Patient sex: M
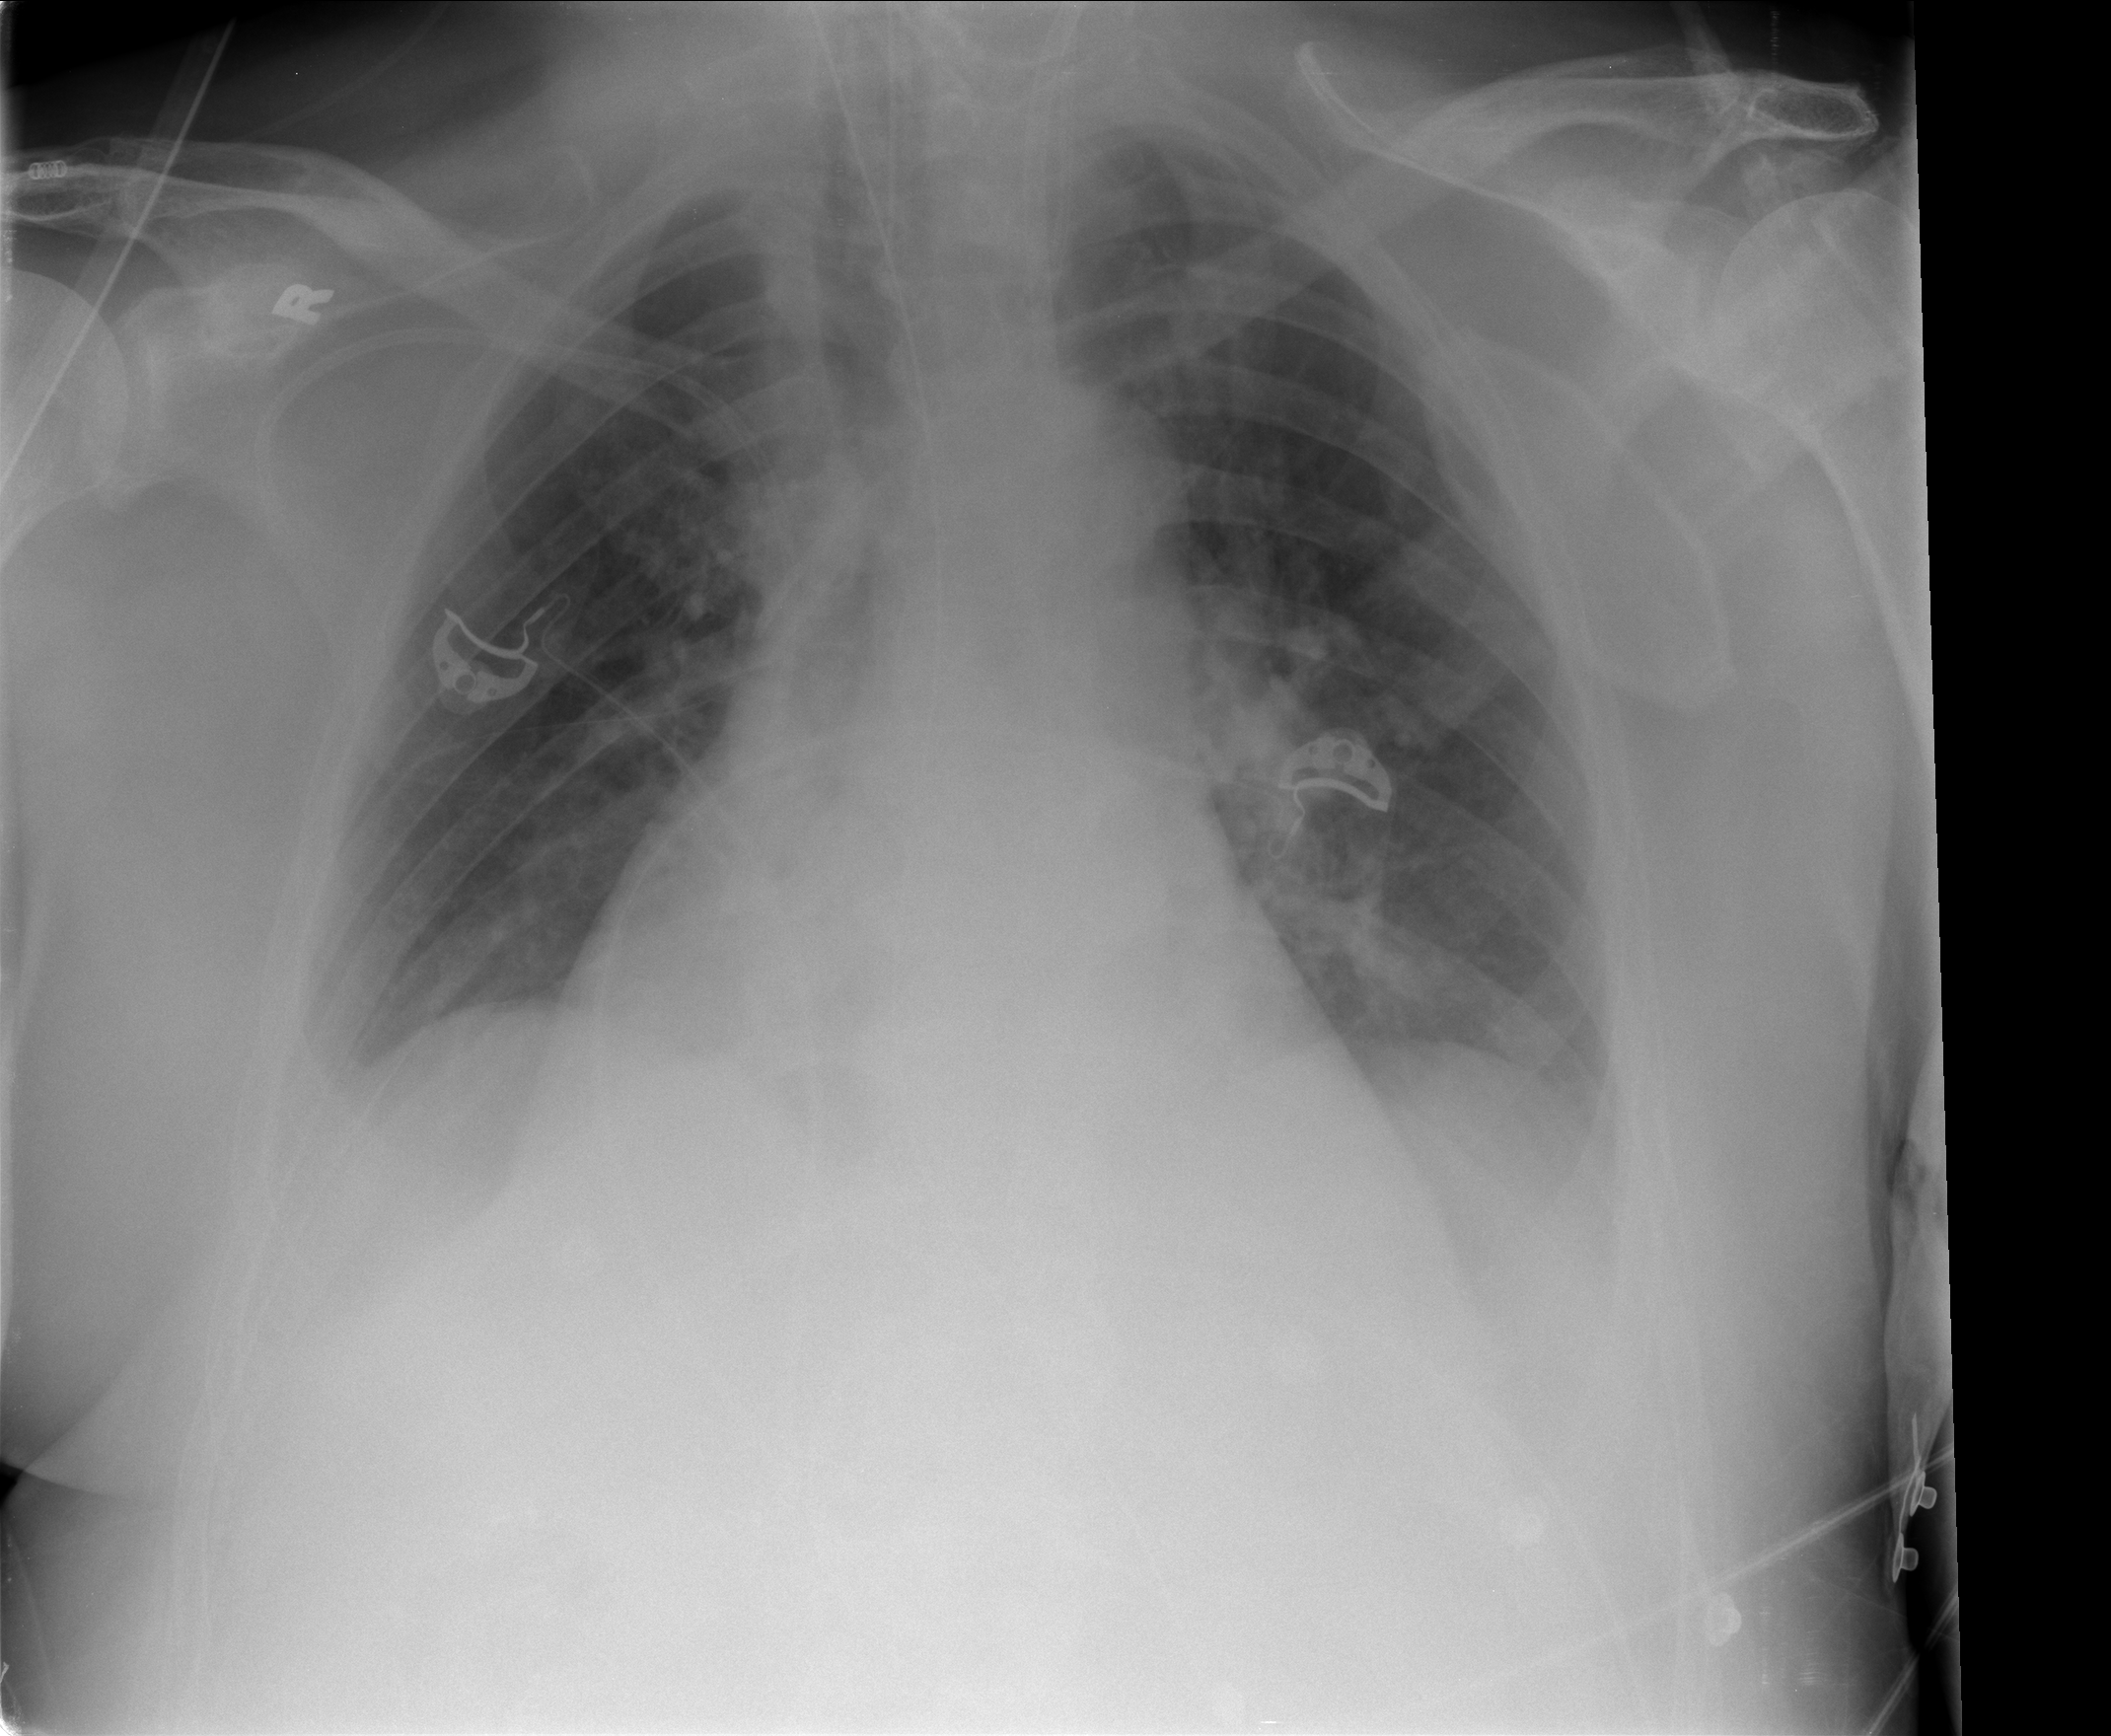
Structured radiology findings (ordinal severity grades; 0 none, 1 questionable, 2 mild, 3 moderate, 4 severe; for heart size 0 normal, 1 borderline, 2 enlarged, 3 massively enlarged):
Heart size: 2
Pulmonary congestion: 0
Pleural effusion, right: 0
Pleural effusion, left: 1
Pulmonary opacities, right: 0
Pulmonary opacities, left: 0
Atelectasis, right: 0
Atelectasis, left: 0